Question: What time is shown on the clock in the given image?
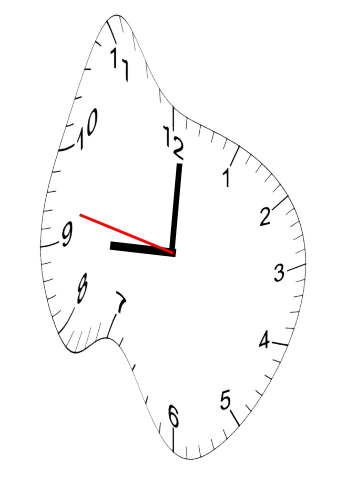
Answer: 09:00:47